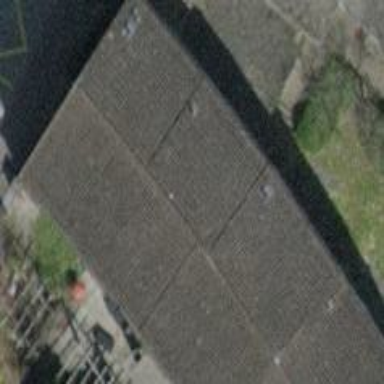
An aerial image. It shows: Gabled roofed house.